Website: ulta-beauty
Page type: account-selection
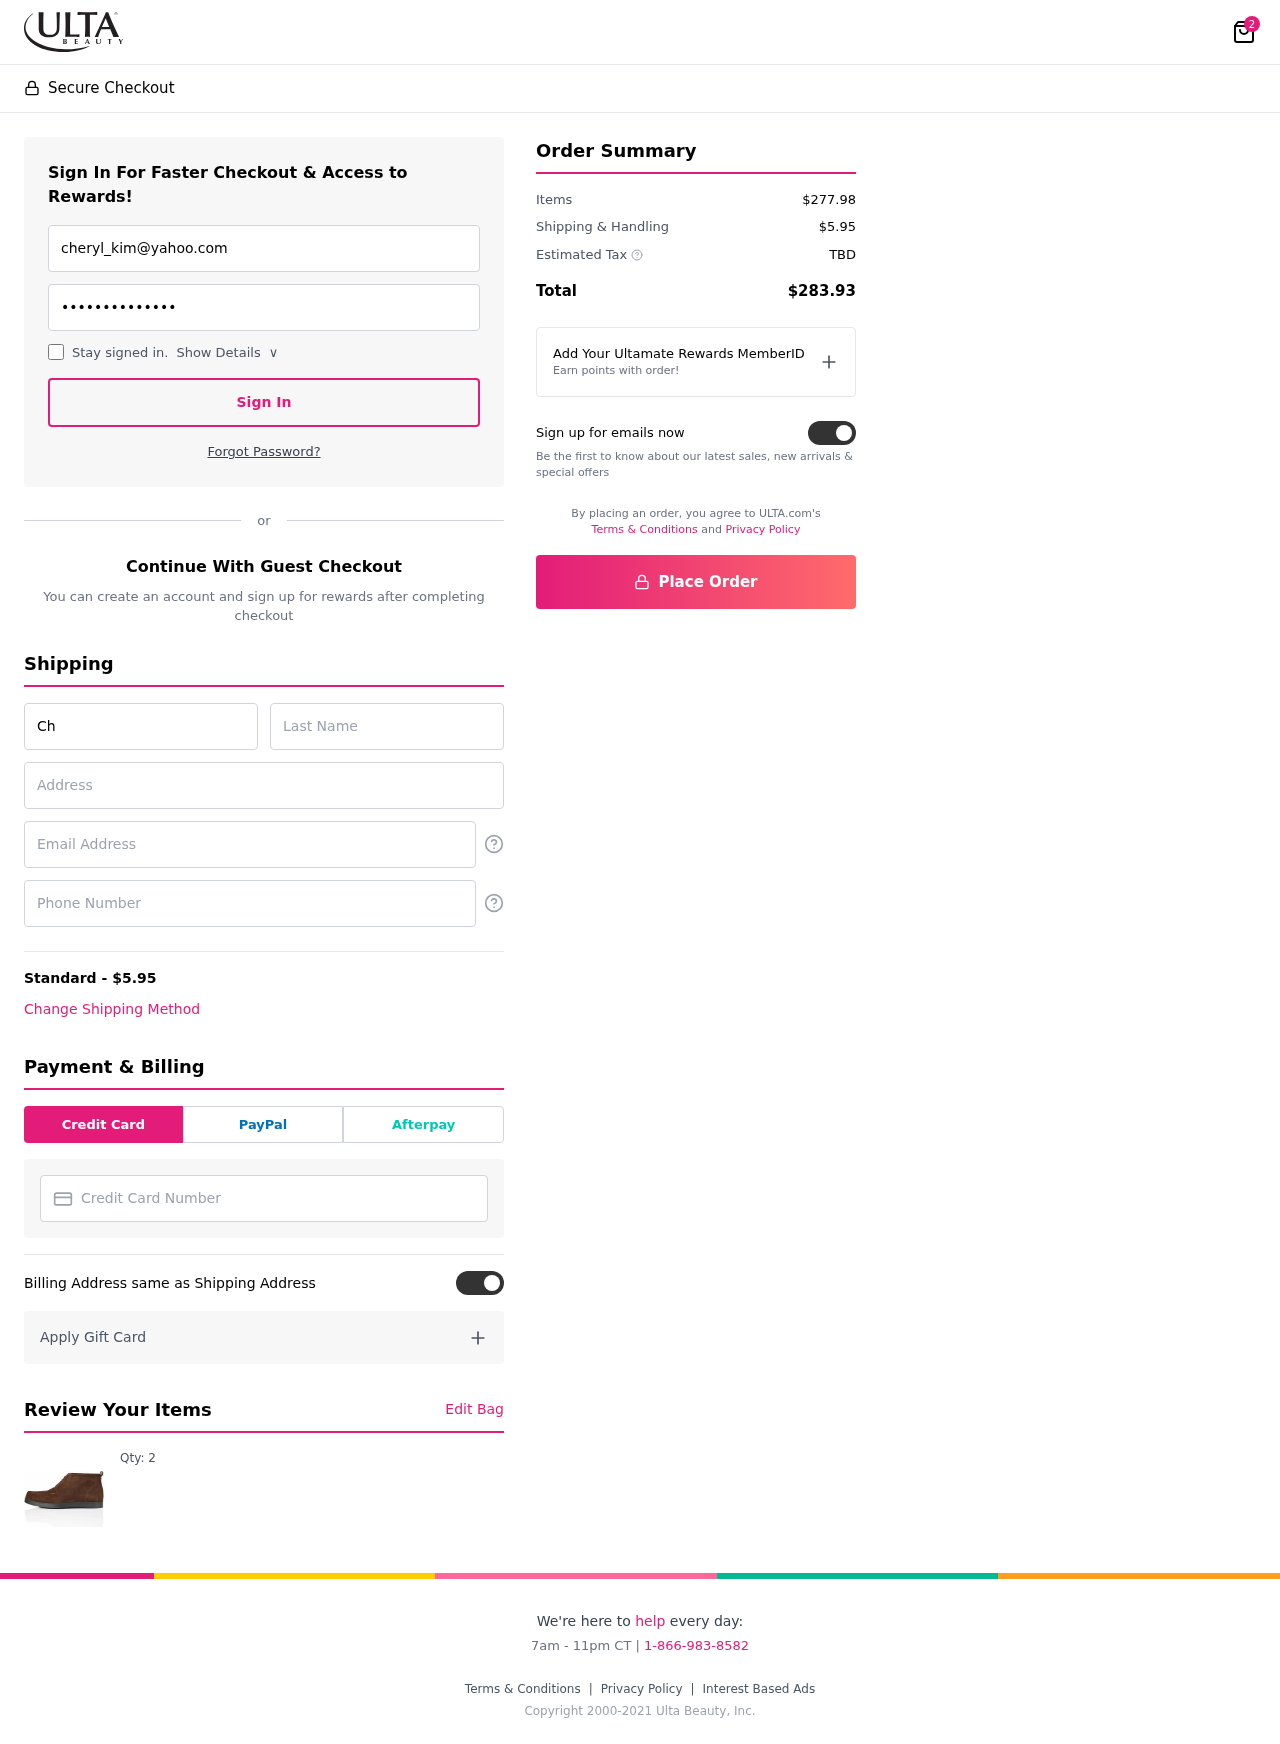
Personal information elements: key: PII_CARD_NUMBER
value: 6011 3867 6784 4647
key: PII_EMAIL
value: cheryl_kim@yahoo.com
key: PII_EMAIL2
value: cheryl_kim@yahoo.com
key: PII_FIRSTNAME
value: Cheryl
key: PII_LASTNAME
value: Kim
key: PII_PHONE
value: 2262109214
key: PII_STREET
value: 0452 Martinez Flats
Product elements: key: PRODUCT1_QUANTITY
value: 2
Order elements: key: ORDER_NUM_ITEMS
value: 2
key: ORDER_SHIPPING_COST
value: $5.95
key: ORDER_SUBTOTAL
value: $277.98
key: ORDER_TAX
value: TBD
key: ORDER_TOTAL
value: $283.93